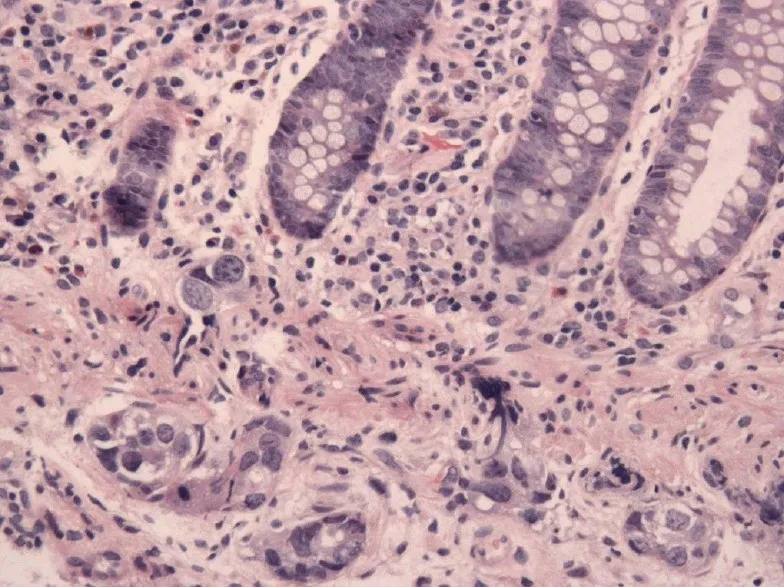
A submucosal protuberance in the transverse colon. Supplied by Dr Pascale Levine.
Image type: pathology (h&e)